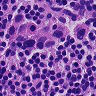
Metastatic tissue present: yes